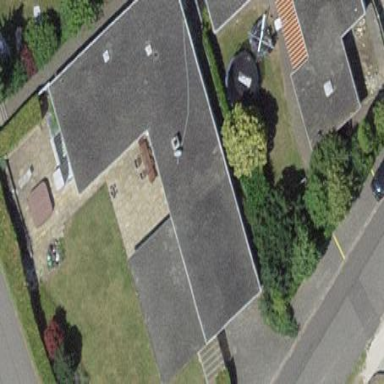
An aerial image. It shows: Residential building with flat roof.